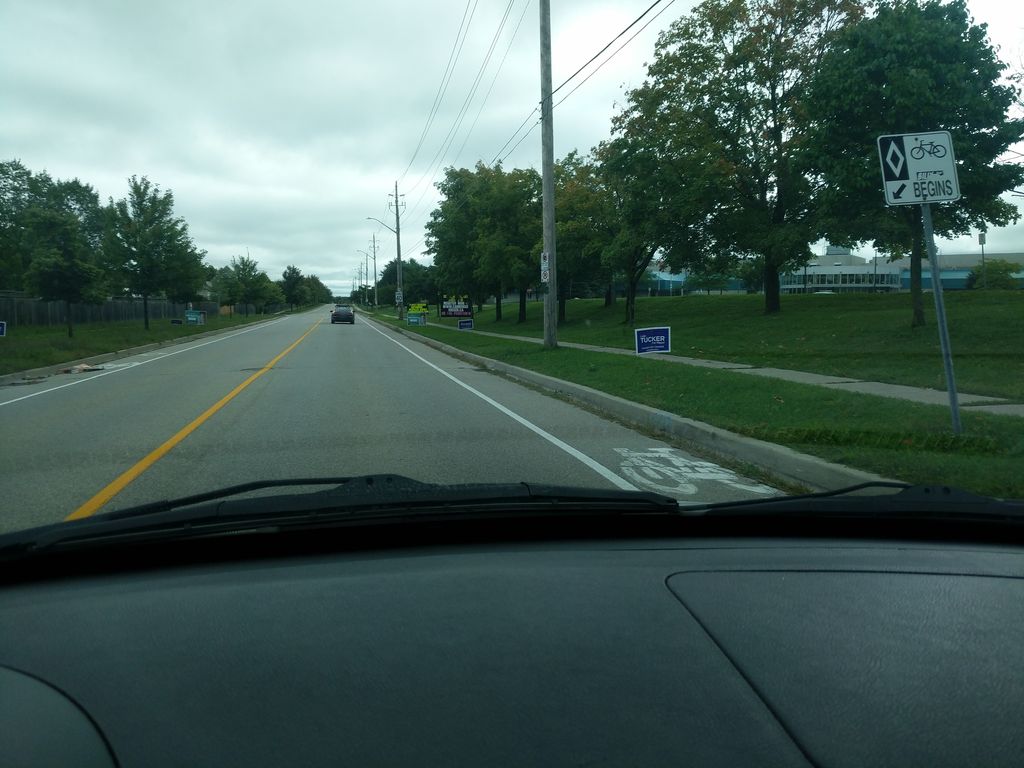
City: kitchener-waterloo